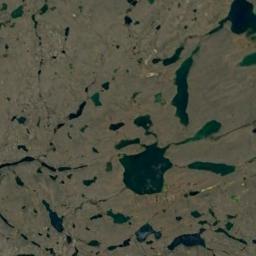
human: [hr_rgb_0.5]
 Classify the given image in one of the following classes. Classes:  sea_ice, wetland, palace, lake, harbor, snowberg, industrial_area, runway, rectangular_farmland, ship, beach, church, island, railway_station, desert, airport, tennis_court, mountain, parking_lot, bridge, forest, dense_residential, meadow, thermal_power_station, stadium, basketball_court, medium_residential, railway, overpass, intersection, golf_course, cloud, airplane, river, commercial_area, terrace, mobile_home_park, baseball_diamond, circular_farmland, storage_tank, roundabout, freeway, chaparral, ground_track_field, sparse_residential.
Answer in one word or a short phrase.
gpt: wetland